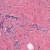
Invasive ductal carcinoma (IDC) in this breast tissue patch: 1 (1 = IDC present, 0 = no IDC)